Aerial crown-view tile of a tropical tree (Barro Colorado Island, Panama), acquired 20250124:
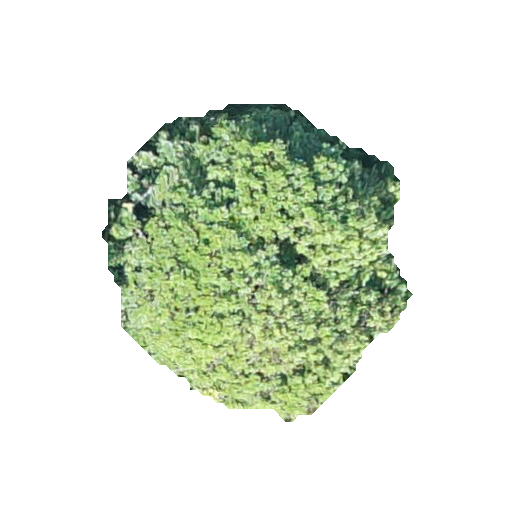
Species: Simarouba amara
GBIF accepted scientific name: Simarouba amara
Crown area: 104.739 m²